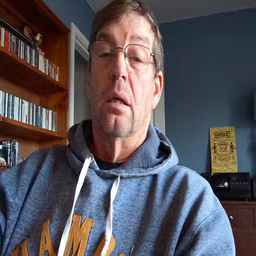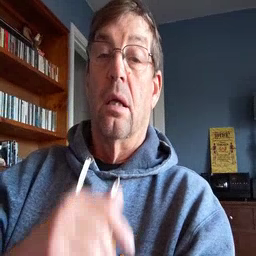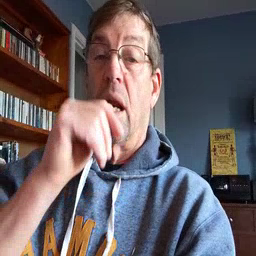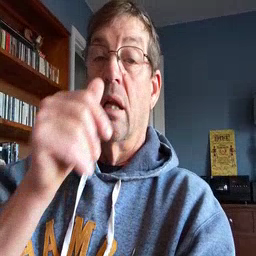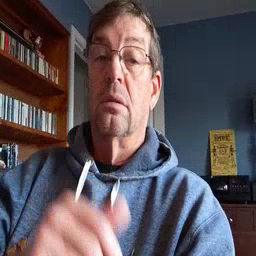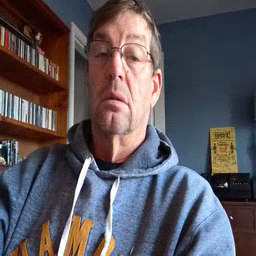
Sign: nuts